Question: In this case, lets take YouTube as an example:
The below code, I believe, is scripted to append a string to 'search_query=', but it gets appended to '&page=' as well.

'''
if (oSession.uriContains("www.youtube.com/results?search_query="))
{
var str = oSession.fullUrl;
var sAppend = "+test1+test2+test3";
if (oSession.fullUrl.indexOf(sAppend, str.length - sAppend.length) < 0)
{
oSession.fullUrl = str + sAppend;
}
}
'''
Thank you in advance.
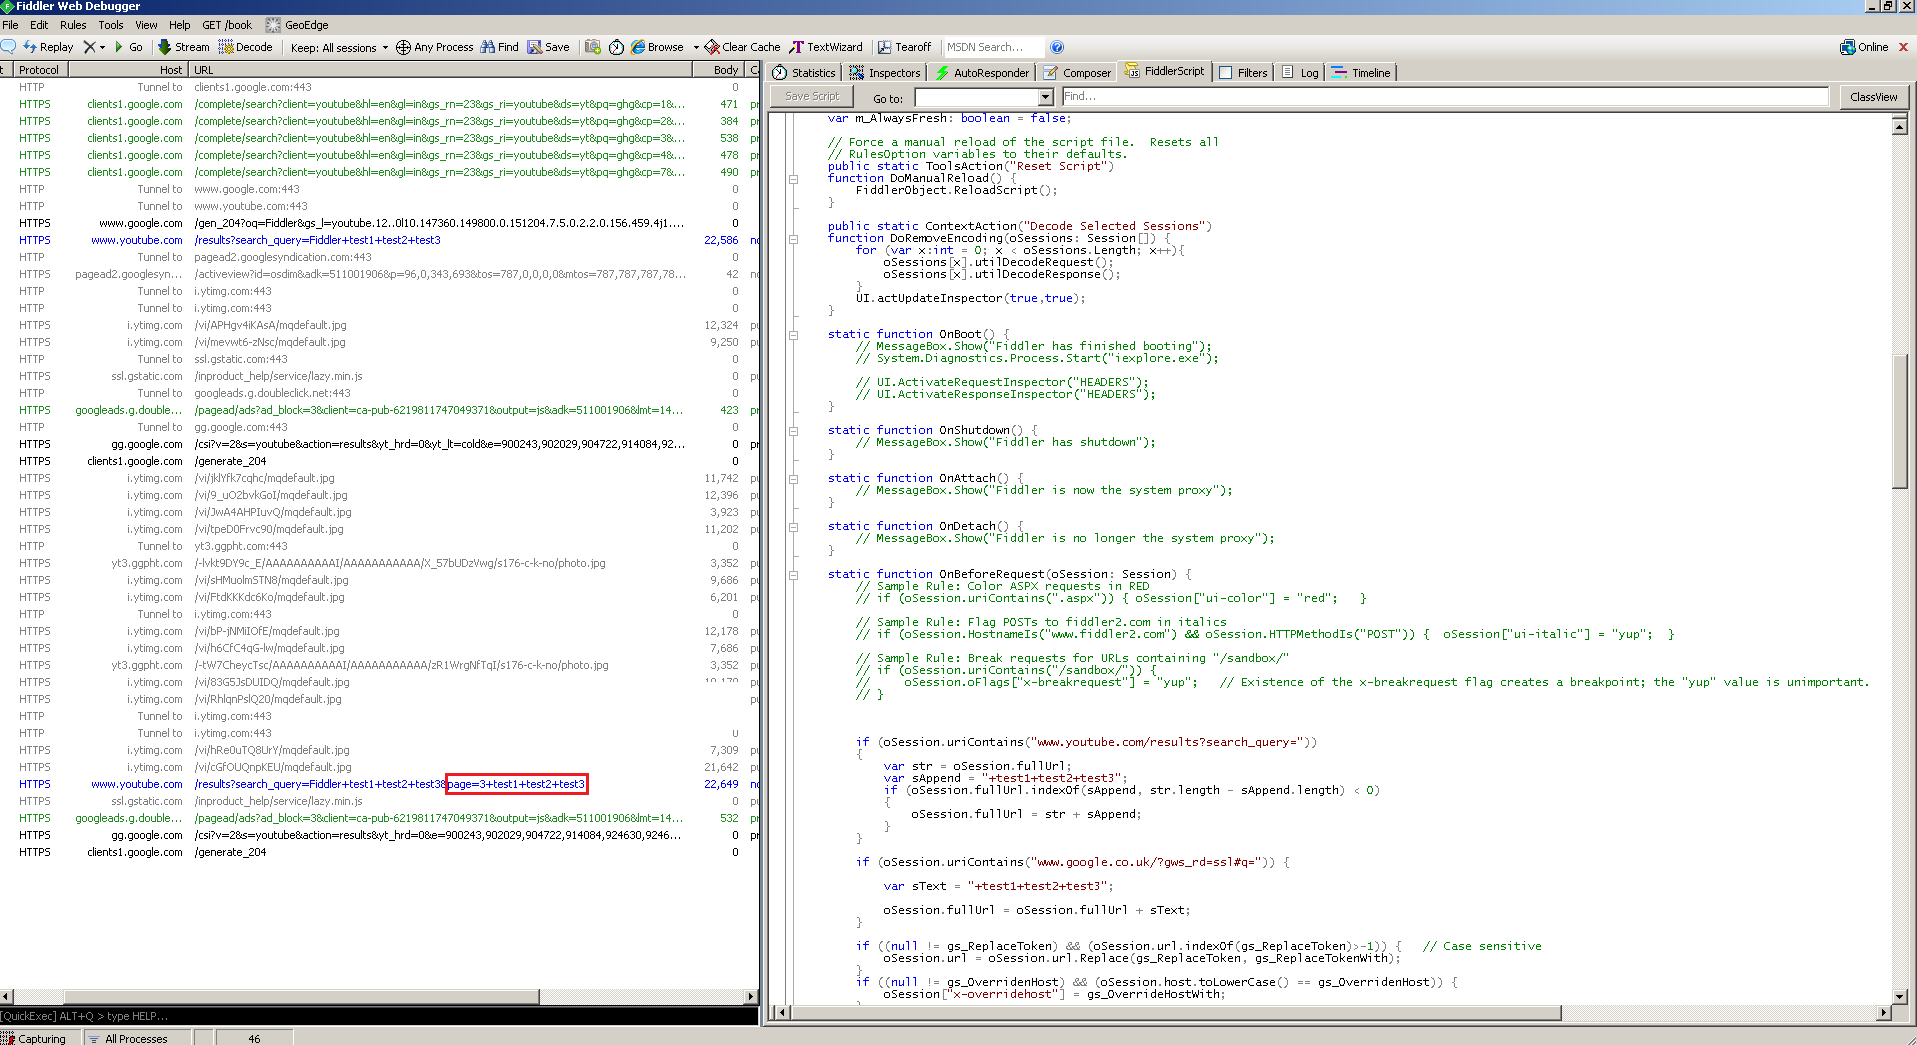
Answer: You can try this code:
'''
if (oSession.uriContains("www.youtube.com/results?search_query="))
{
var str = oSession.fullUrl;
var sAppend = "+test1+test2+test3";
if (!oSession.uriContains(sAppend))
{
oSession.fullUrl = str + sAppend;
}
}
'''